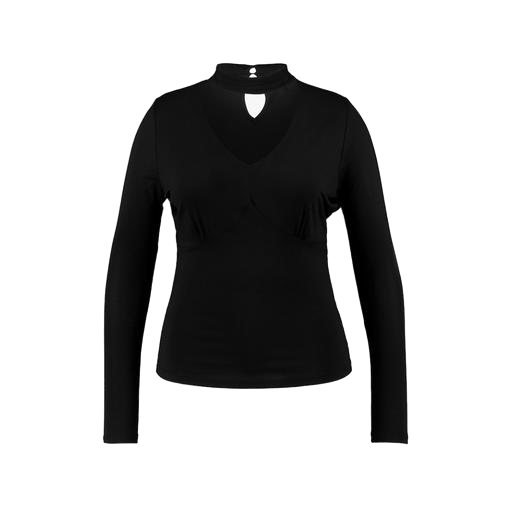
black saskia choker plunge neck top, black bae bae layering top, black eliza long-sleeved top, white background